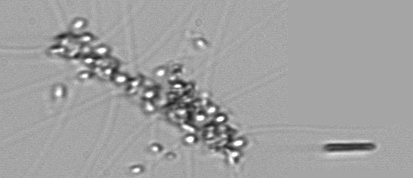
Label: Chaetoceros_didymus_TAG_external_flagellate